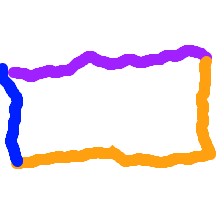
Shape: rectangle